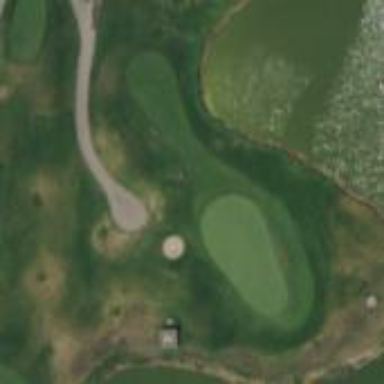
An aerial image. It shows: Well-maintained grassy area known as fairway on golf course.